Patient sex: M
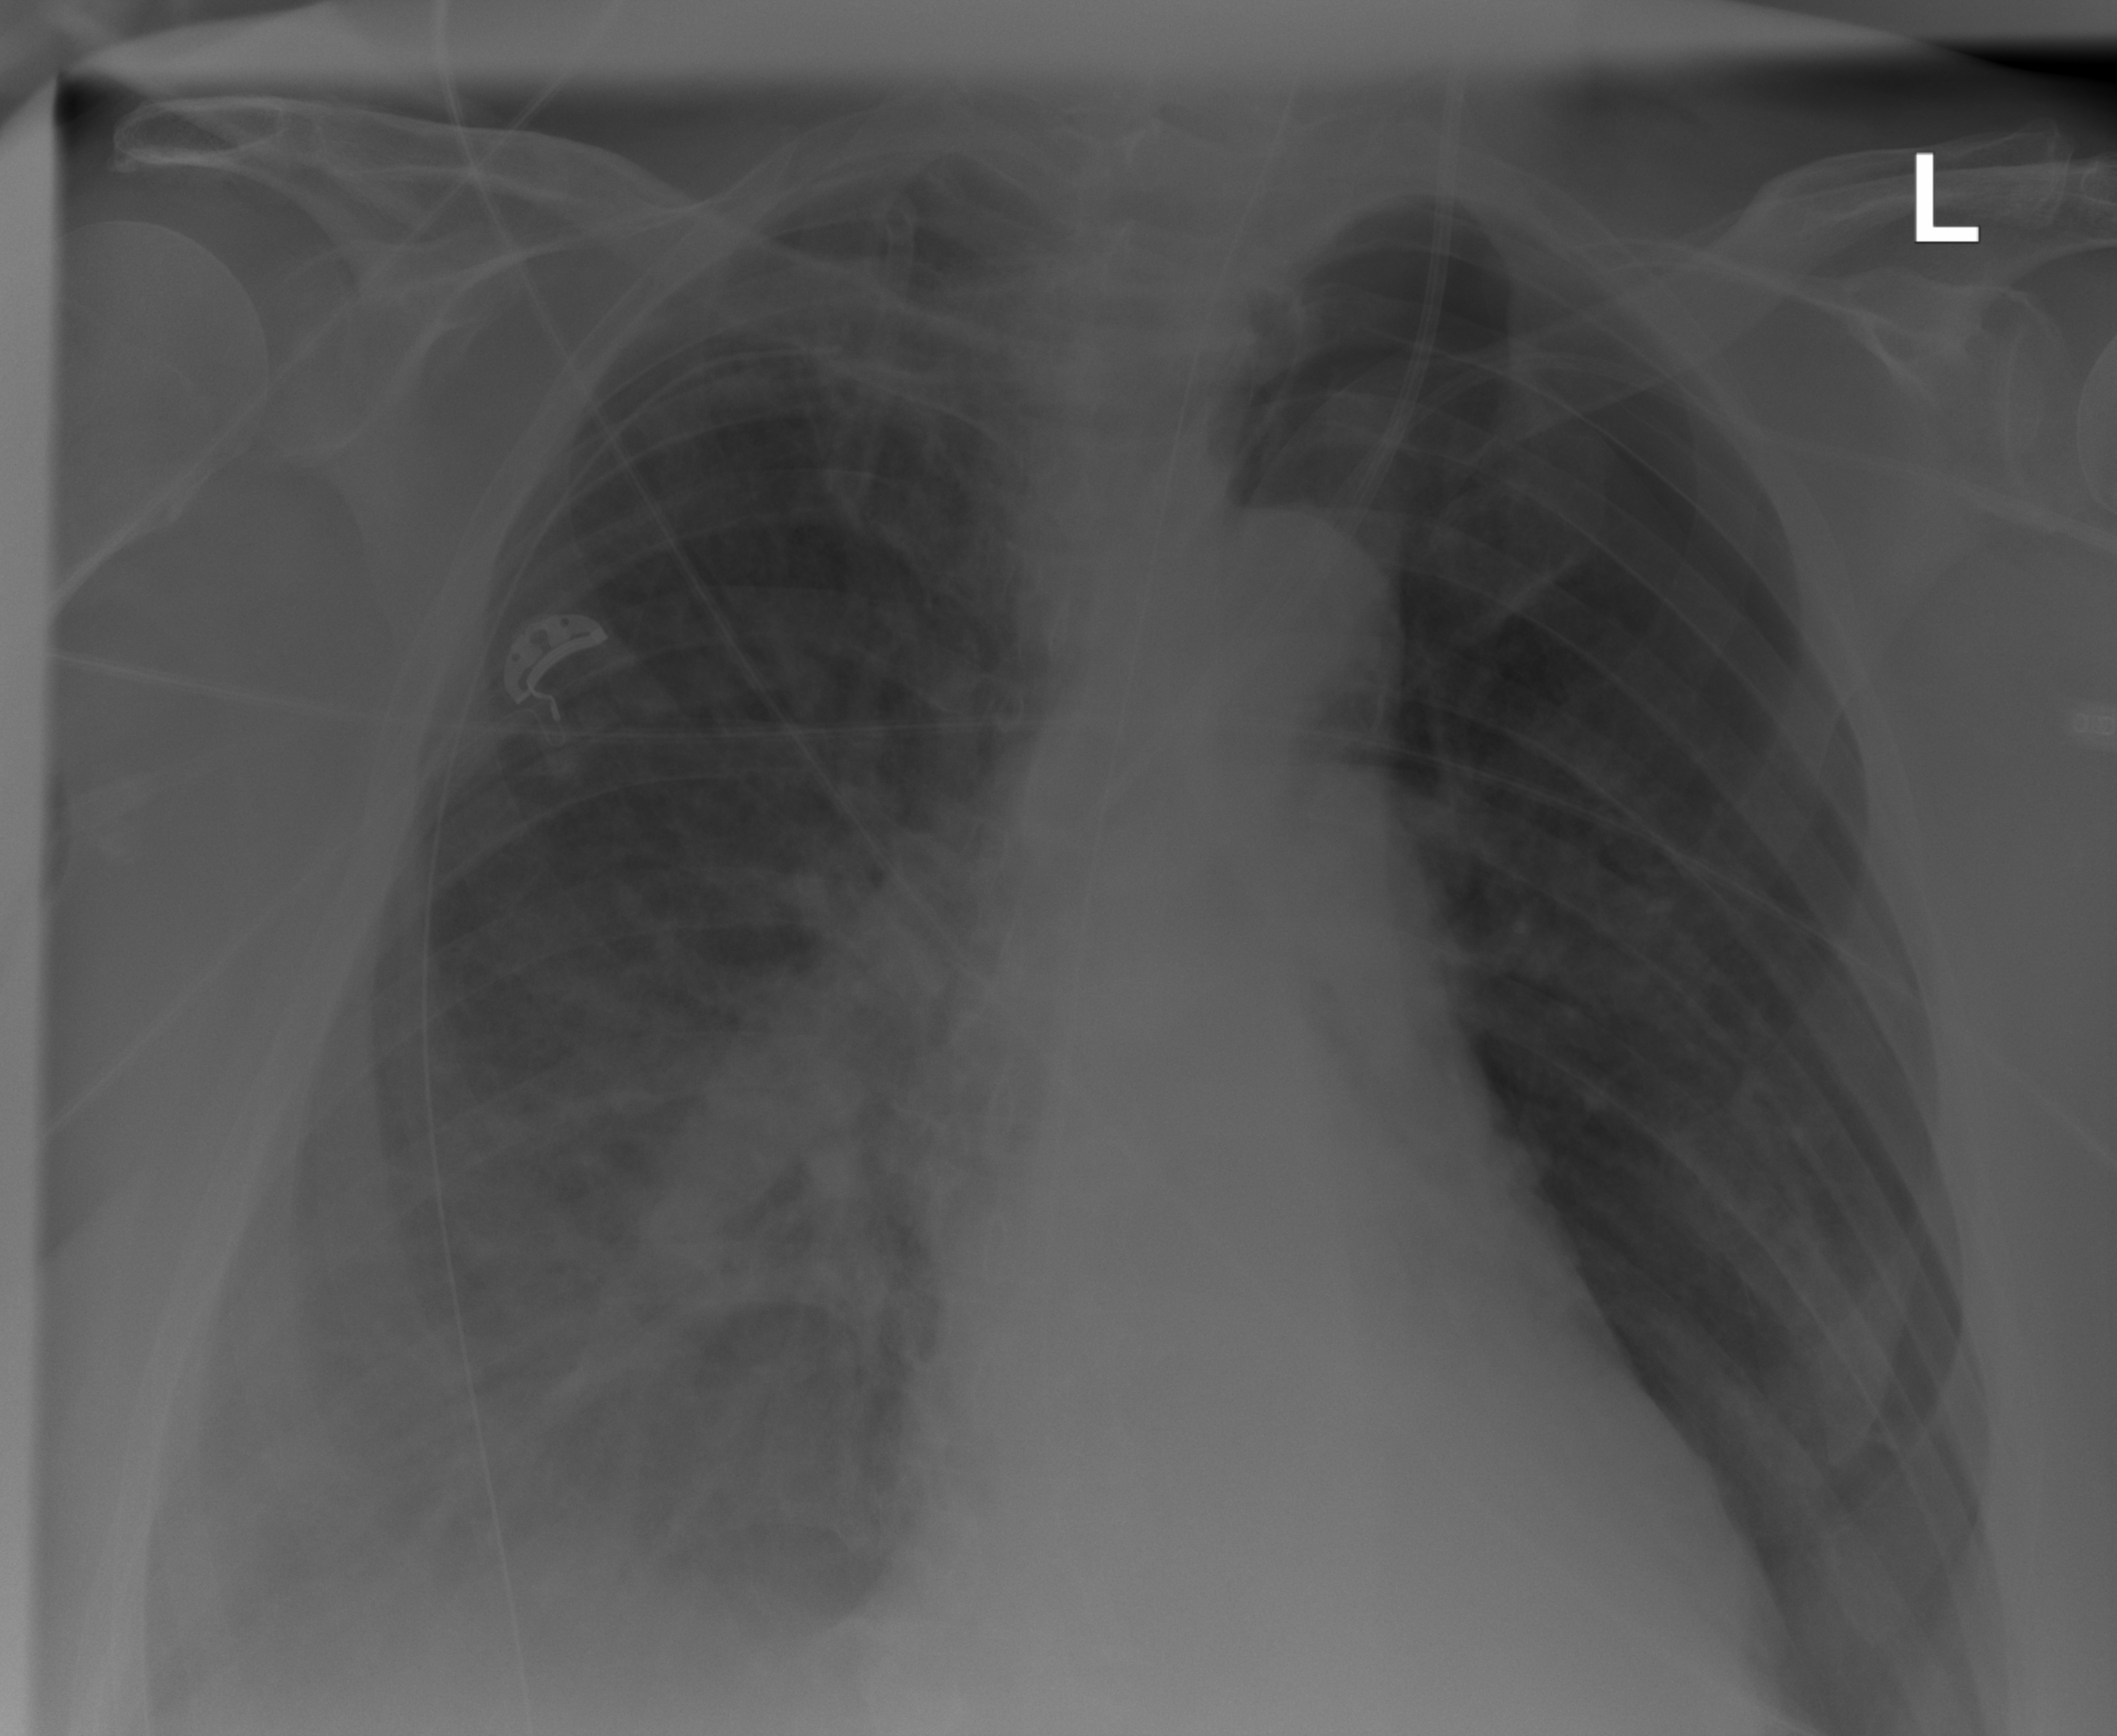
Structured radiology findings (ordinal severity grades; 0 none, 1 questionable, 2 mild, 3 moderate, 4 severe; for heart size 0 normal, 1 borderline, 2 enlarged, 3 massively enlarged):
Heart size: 1
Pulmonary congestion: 2
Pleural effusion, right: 2
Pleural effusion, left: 2
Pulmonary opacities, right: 3
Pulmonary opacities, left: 0
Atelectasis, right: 3
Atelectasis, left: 2